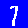
Digit: 7